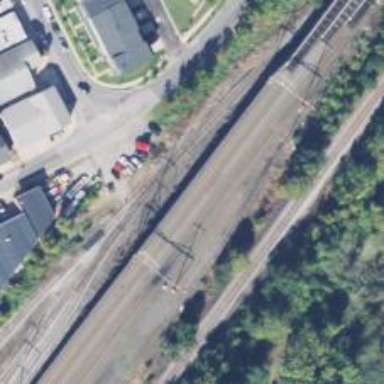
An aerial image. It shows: Railway track with contact line for electrification.